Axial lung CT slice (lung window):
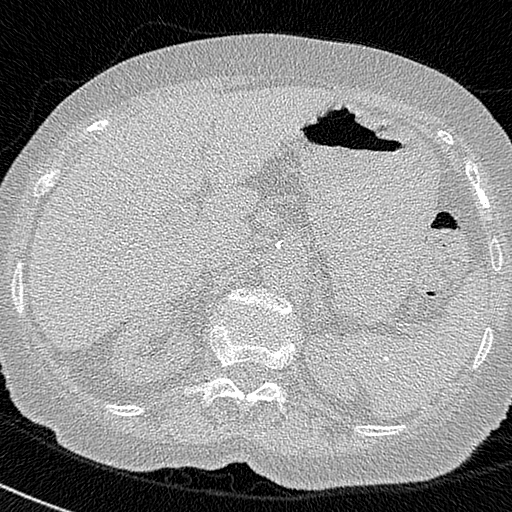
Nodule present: no